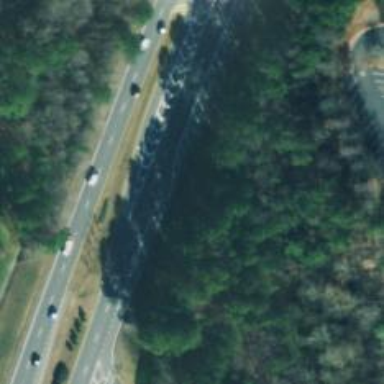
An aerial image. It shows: Trunk link road with asphalt surface.